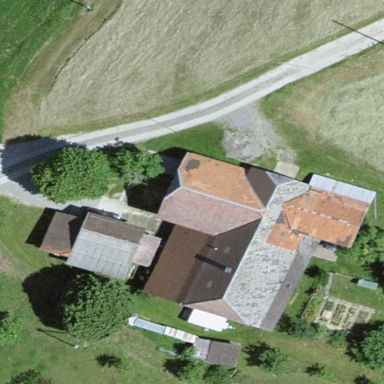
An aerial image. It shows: Farmyard area.